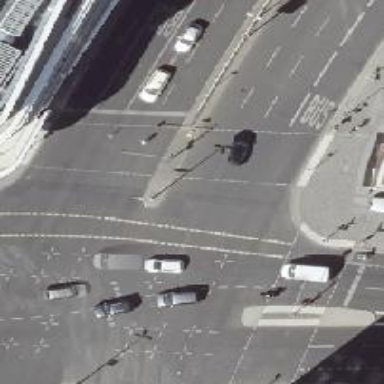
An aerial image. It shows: Asphalt footway with crossing equipped with traffic signals.